Question: By all means I know the following is not possible, but it is occurring in one of our production environments:
- - Main servlet filter setting and removing a current request thread local object:'''
try {
ESAPI.httpUtilities().setCurrentHTTP(request, response);
// filter logic ...
} catch (Exception e) {
LOG.error(Logger.SECURITY_FAILURE, "Error in ESAPI "
+ "security filter: " + e.getMessage(), e);
request.setAttribute("message", e.getMessage());
} finally {
ESAPI.clearCurrent();
}
'''
all requests pass through this filter, and 'ESAPI.currentRequest()' is used throughout the system.
- 'http://server/path_a/'- 'method_a''path_b'- 'http://server/path_b'- 'method_b''path_a'
Both of these paths go through the servlet filter (mapping "'/*'")
One of our error mails that I received suggests that 'path_a' is throwing an error, which in turn initiates the error mail, in the mail code, the current request (via 'ESAPI.currentRequest()') is enumerated for request info.
In the error mail, request info from 'path_a' correlates with stacktrace info from 'method_b', to me this seems impossible as both run in separate threads.
How is this possible? I cannot re-create this locally, are their certain precautions I have to take other than setting and clearing the 'ThreadLocal'? Can this be a problem with tomcat setup? I'm lost.
---
---

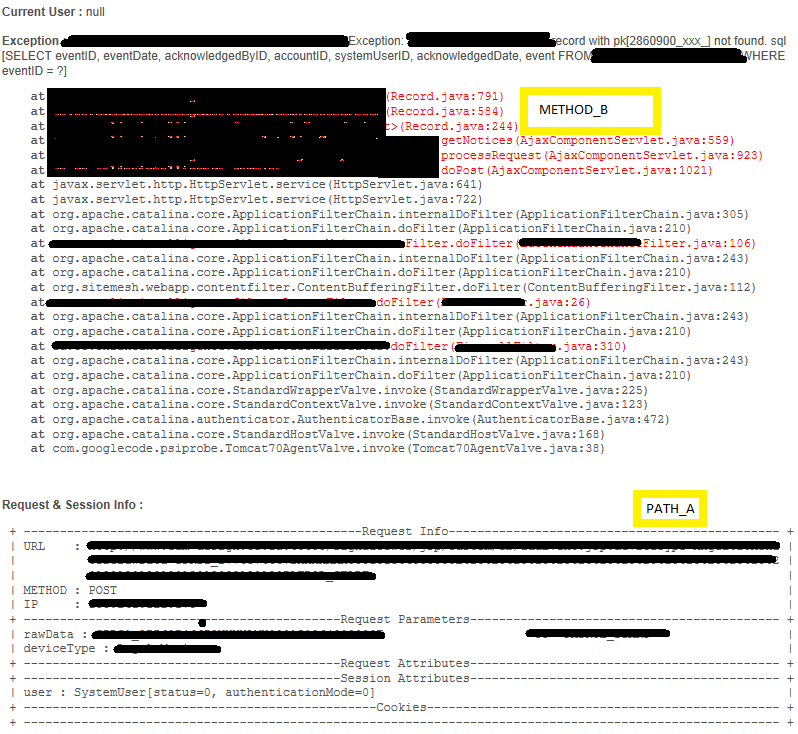
Answer: Reading ESAPI code <URL> there are some questionable practices regarding thread local.
The biggest problem I'd say is it uses 'InheritableThreadLocal'. If thread A spawns a thread B, B will inherit A's thread local value; however, when A then clears the thread local, it doesn't affect B, so B's inherited value will stay. ESAPI probably shouldn't use 'InheritableThreadLocal'.
I can't say how this may produce the problem you see, without knowing more about threads in your app.